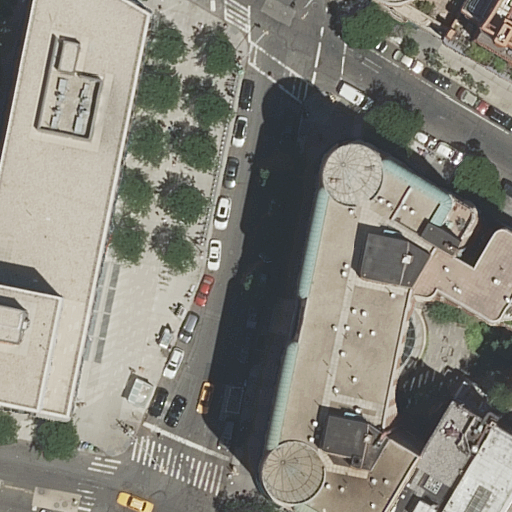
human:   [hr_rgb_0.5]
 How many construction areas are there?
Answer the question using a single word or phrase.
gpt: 0

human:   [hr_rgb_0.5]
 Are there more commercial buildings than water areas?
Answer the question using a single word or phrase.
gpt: no

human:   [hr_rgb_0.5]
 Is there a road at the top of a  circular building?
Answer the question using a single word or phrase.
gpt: no

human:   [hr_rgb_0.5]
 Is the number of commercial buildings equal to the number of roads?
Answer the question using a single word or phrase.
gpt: no

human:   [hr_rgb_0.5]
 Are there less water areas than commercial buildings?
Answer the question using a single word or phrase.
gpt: no

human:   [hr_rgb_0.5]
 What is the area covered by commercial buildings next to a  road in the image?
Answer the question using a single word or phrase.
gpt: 0m2

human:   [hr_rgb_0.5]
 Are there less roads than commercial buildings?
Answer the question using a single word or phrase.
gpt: no

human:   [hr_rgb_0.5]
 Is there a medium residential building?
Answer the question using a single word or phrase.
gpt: yes

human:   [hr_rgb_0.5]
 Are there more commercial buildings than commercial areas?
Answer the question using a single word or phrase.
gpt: no

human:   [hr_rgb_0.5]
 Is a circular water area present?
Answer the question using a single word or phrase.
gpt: no

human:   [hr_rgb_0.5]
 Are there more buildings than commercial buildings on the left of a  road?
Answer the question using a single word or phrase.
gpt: yes

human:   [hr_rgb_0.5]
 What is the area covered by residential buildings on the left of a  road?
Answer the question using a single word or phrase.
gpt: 14m2

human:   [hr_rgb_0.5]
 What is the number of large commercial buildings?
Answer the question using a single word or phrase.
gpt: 0

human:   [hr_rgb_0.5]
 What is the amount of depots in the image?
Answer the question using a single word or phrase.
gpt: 0

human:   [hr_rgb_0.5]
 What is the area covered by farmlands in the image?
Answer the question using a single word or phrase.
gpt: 0m2

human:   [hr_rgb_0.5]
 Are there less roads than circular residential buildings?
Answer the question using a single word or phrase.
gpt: no

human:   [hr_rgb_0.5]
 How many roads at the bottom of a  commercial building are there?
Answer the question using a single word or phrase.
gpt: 0

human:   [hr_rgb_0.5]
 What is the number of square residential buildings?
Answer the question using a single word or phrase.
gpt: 0

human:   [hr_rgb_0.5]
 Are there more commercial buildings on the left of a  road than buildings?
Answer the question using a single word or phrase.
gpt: no

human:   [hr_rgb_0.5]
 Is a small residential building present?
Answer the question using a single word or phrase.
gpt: yes

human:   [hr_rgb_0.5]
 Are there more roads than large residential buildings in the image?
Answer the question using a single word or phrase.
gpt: yes

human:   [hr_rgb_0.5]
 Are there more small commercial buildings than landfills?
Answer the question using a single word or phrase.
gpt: no

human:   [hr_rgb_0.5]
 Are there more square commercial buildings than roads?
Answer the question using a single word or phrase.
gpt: no

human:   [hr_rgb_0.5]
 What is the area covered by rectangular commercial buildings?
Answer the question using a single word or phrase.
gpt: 0m2

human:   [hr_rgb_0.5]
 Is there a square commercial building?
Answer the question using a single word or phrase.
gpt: no

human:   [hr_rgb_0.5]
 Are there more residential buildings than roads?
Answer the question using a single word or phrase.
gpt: yes

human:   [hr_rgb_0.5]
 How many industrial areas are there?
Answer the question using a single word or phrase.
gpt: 0

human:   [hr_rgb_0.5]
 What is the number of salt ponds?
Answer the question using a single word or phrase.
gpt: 0

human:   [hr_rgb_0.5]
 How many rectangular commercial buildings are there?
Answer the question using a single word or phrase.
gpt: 0

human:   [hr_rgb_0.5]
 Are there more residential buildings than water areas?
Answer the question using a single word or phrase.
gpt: yes

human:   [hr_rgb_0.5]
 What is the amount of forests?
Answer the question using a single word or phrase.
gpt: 0

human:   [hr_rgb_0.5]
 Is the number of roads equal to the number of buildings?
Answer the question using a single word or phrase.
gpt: no

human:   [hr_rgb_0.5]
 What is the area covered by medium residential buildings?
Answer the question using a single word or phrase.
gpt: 702m2

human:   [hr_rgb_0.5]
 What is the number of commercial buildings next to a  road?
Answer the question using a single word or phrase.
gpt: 0

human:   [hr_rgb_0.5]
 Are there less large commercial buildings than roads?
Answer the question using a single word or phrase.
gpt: yes

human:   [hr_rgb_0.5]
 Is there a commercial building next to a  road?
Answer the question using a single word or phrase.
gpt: no